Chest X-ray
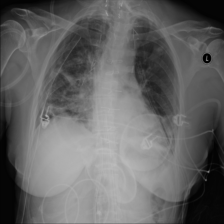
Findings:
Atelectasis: negative
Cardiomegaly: negative
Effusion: negative
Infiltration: positive
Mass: negative
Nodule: negative
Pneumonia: negative
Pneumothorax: negative
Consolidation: negative
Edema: negative
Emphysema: negative
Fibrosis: negative
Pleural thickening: negative
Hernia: negative